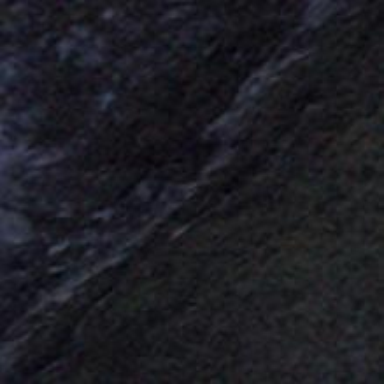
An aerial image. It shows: Cliff in nature.